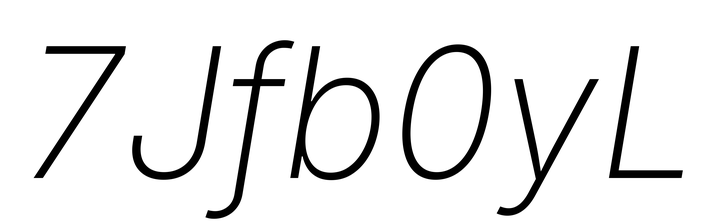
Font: Inter-Italic_ExtraLight_Italic